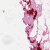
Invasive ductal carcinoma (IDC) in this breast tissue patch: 0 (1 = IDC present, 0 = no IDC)